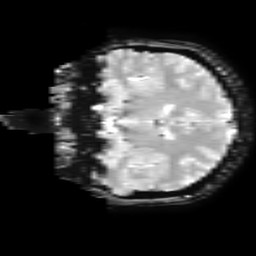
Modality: T2starw
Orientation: coronal
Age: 26
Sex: female
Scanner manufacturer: ge
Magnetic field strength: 3 T
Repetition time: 0.65 s
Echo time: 0.02 s